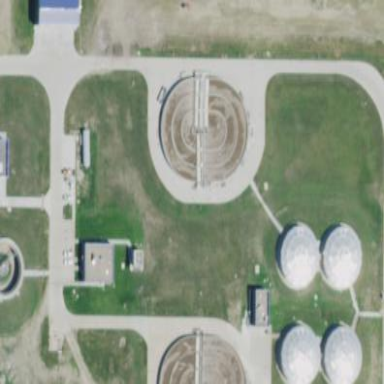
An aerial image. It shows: View of wastewater plant.